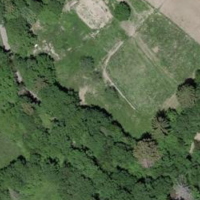
EUNIS habitat code: 52
Species observed at this site:
Anthericum ramosum